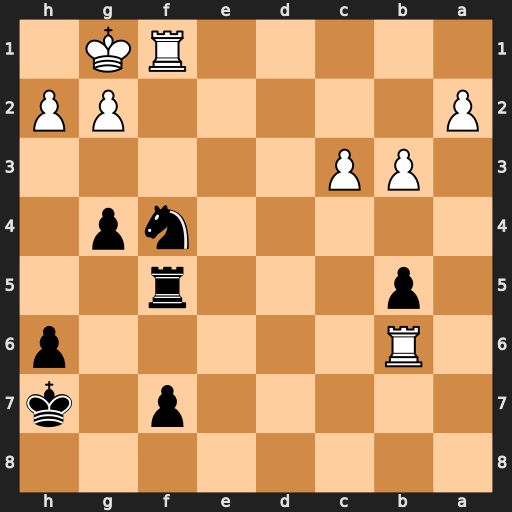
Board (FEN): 8/5p1k/1R5p/1p3r2/5np1/1PP5/P5PP/5RK1
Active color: b
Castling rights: -
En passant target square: -
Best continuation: Ne2+ Kh1 Rxf1#